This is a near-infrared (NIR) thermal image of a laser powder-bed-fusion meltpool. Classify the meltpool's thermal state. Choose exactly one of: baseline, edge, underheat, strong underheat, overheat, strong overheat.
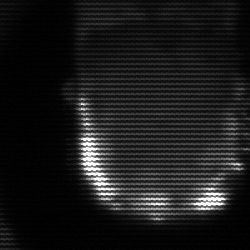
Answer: baseline